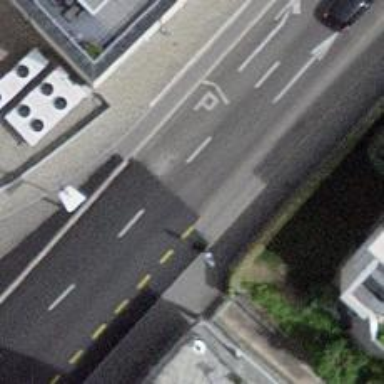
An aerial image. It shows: Marked zebra crossing on the road.